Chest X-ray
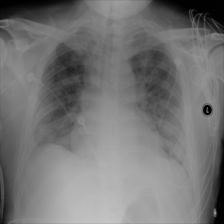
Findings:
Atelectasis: negative
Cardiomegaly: positive
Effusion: positive
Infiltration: positive
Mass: negative
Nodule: negative
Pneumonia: negative
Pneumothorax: negative
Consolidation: negative
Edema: negative
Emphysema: negative
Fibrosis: negative
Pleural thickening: negative
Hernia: negative